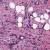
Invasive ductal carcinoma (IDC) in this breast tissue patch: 1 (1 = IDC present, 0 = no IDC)